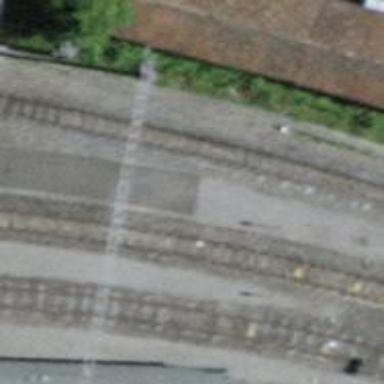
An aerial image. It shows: Narrow-gauge railway siding with electrified contact lines. It has one track.